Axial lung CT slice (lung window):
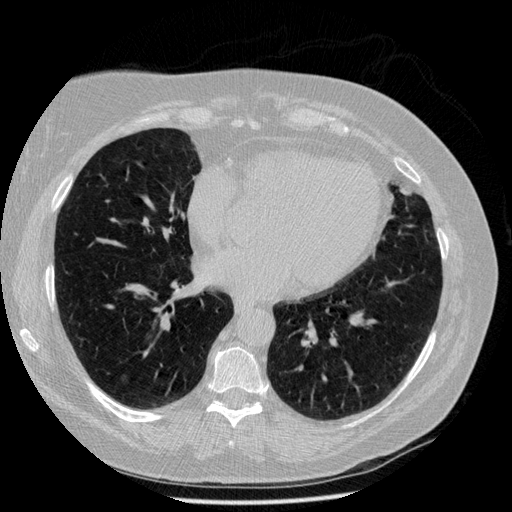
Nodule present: no